八年级 · 度量几何学
如图, 一次风具风灾害中, 一棵大树在离地面 3 米处折断, 树的顶端落在离树杆底部 4 米处,那么这棵树折断之前的高度是（）

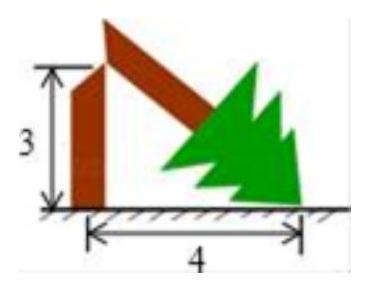
5 米
B. 6 米
C. 7 米
D. 8 米
答案: D